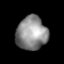
Tissue: lung
Cell type: Epithelial cells
Senescence score: 0.1664
Nuclear area (px): 1010
Mean DAPI intensity: 140.718